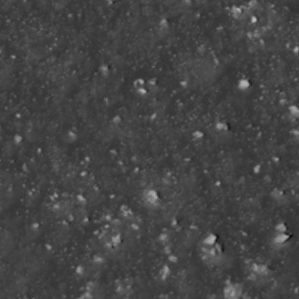
Label: non_frost